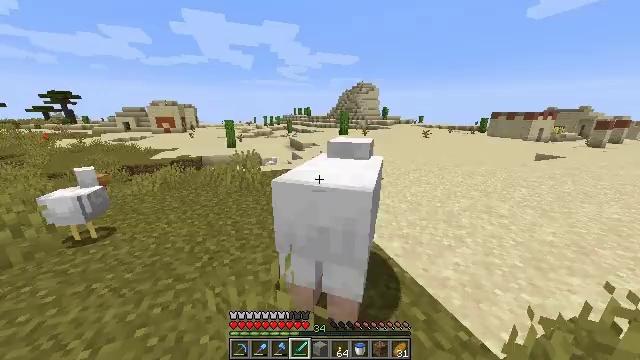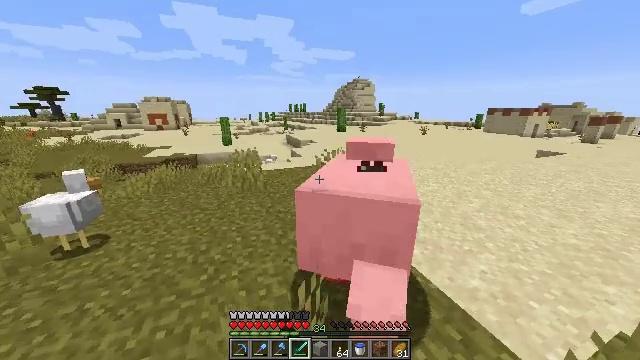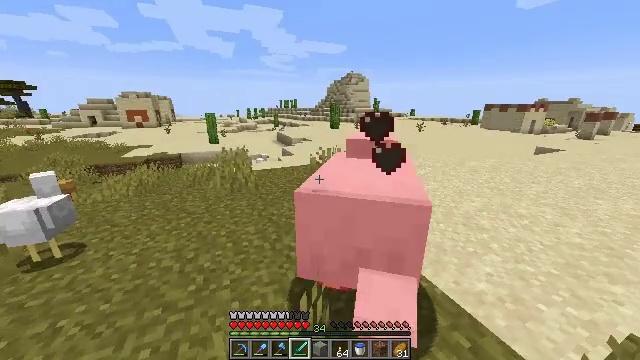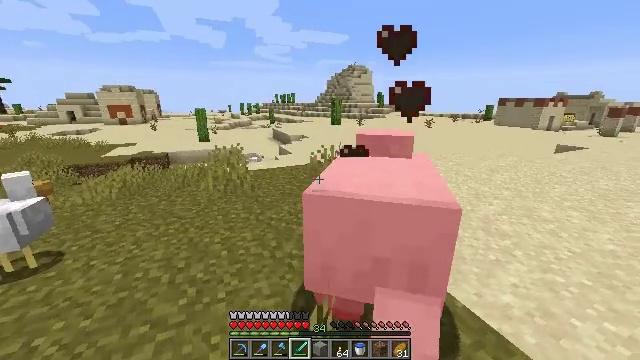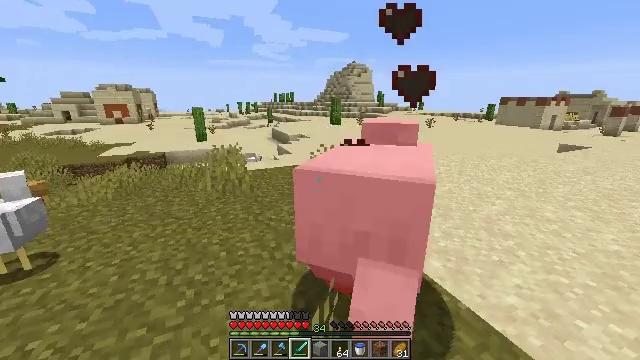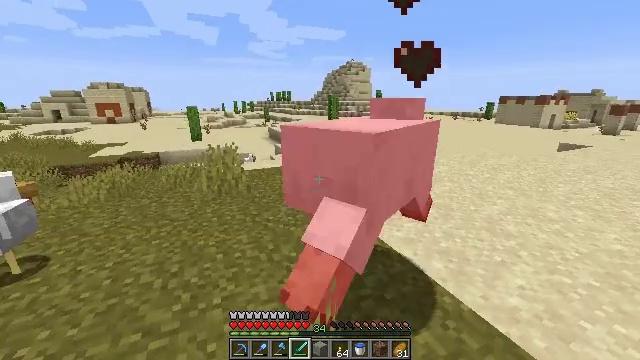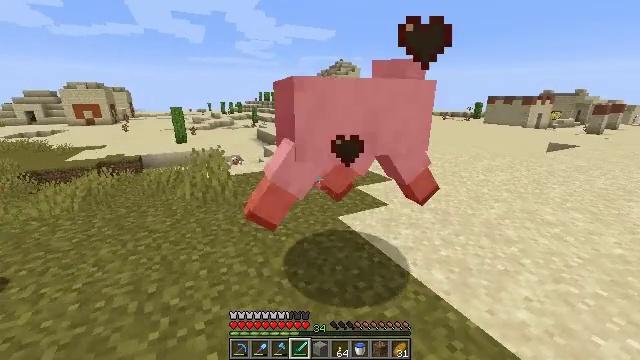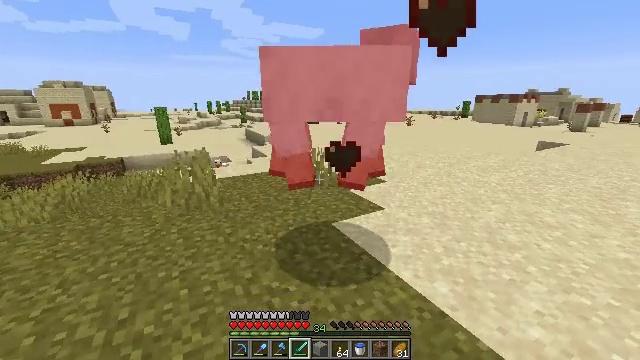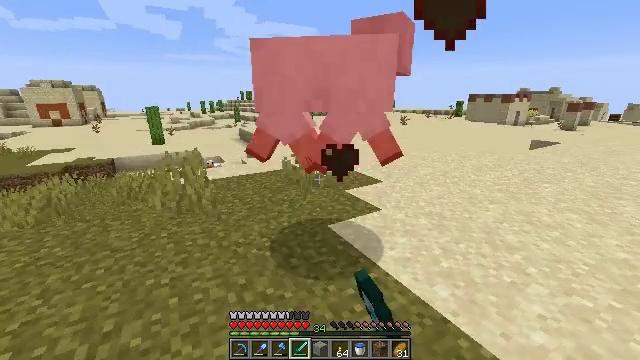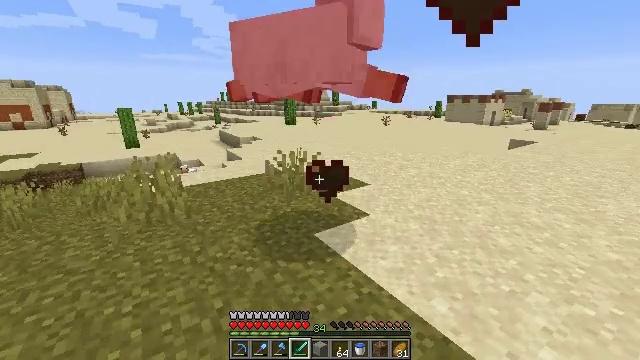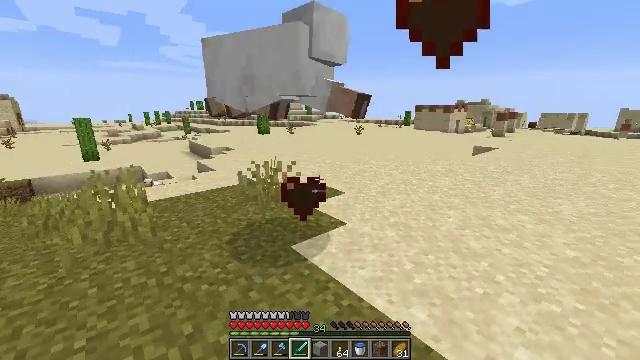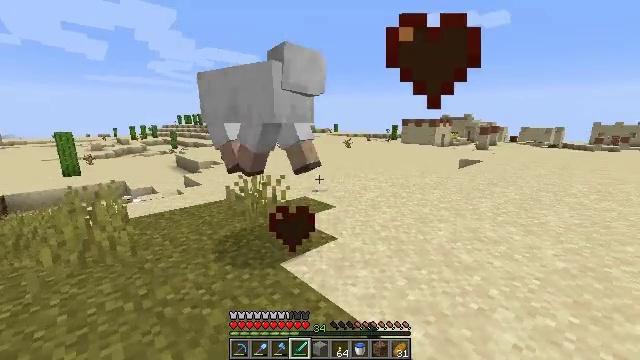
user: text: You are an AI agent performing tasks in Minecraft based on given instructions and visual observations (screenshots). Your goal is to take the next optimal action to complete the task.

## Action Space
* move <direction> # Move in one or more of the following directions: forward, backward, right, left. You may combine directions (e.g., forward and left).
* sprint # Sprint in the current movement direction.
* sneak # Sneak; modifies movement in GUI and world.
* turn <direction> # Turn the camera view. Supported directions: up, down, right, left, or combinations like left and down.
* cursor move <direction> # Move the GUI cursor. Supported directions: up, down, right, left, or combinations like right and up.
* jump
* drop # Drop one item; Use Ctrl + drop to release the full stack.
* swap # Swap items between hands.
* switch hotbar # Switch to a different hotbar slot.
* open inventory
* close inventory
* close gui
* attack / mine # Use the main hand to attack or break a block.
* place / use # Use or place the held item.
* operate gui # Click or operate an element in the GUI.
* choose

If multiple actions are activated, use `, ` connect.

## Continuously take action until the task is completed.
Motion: motion action
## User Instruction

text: Kill mobs.
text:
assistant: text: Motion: turn right, attack / mine
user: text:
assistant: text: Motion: turn right
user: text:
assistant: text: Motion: attack / mine
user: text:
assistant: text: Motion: attack / mine
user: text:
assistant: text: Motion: move forward, attack / mine
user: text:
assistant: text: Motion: move forward, turn right
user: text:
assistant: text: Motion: move forward, turn right, attack / mine
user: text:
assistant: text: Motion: move forward, turn right, attack / mine
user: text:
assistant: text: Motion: turn right, attack / mine
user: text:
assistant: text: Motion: turn right and up
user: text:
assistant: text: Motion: turn right and up
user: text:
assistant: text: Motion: attack / mine